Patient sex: M
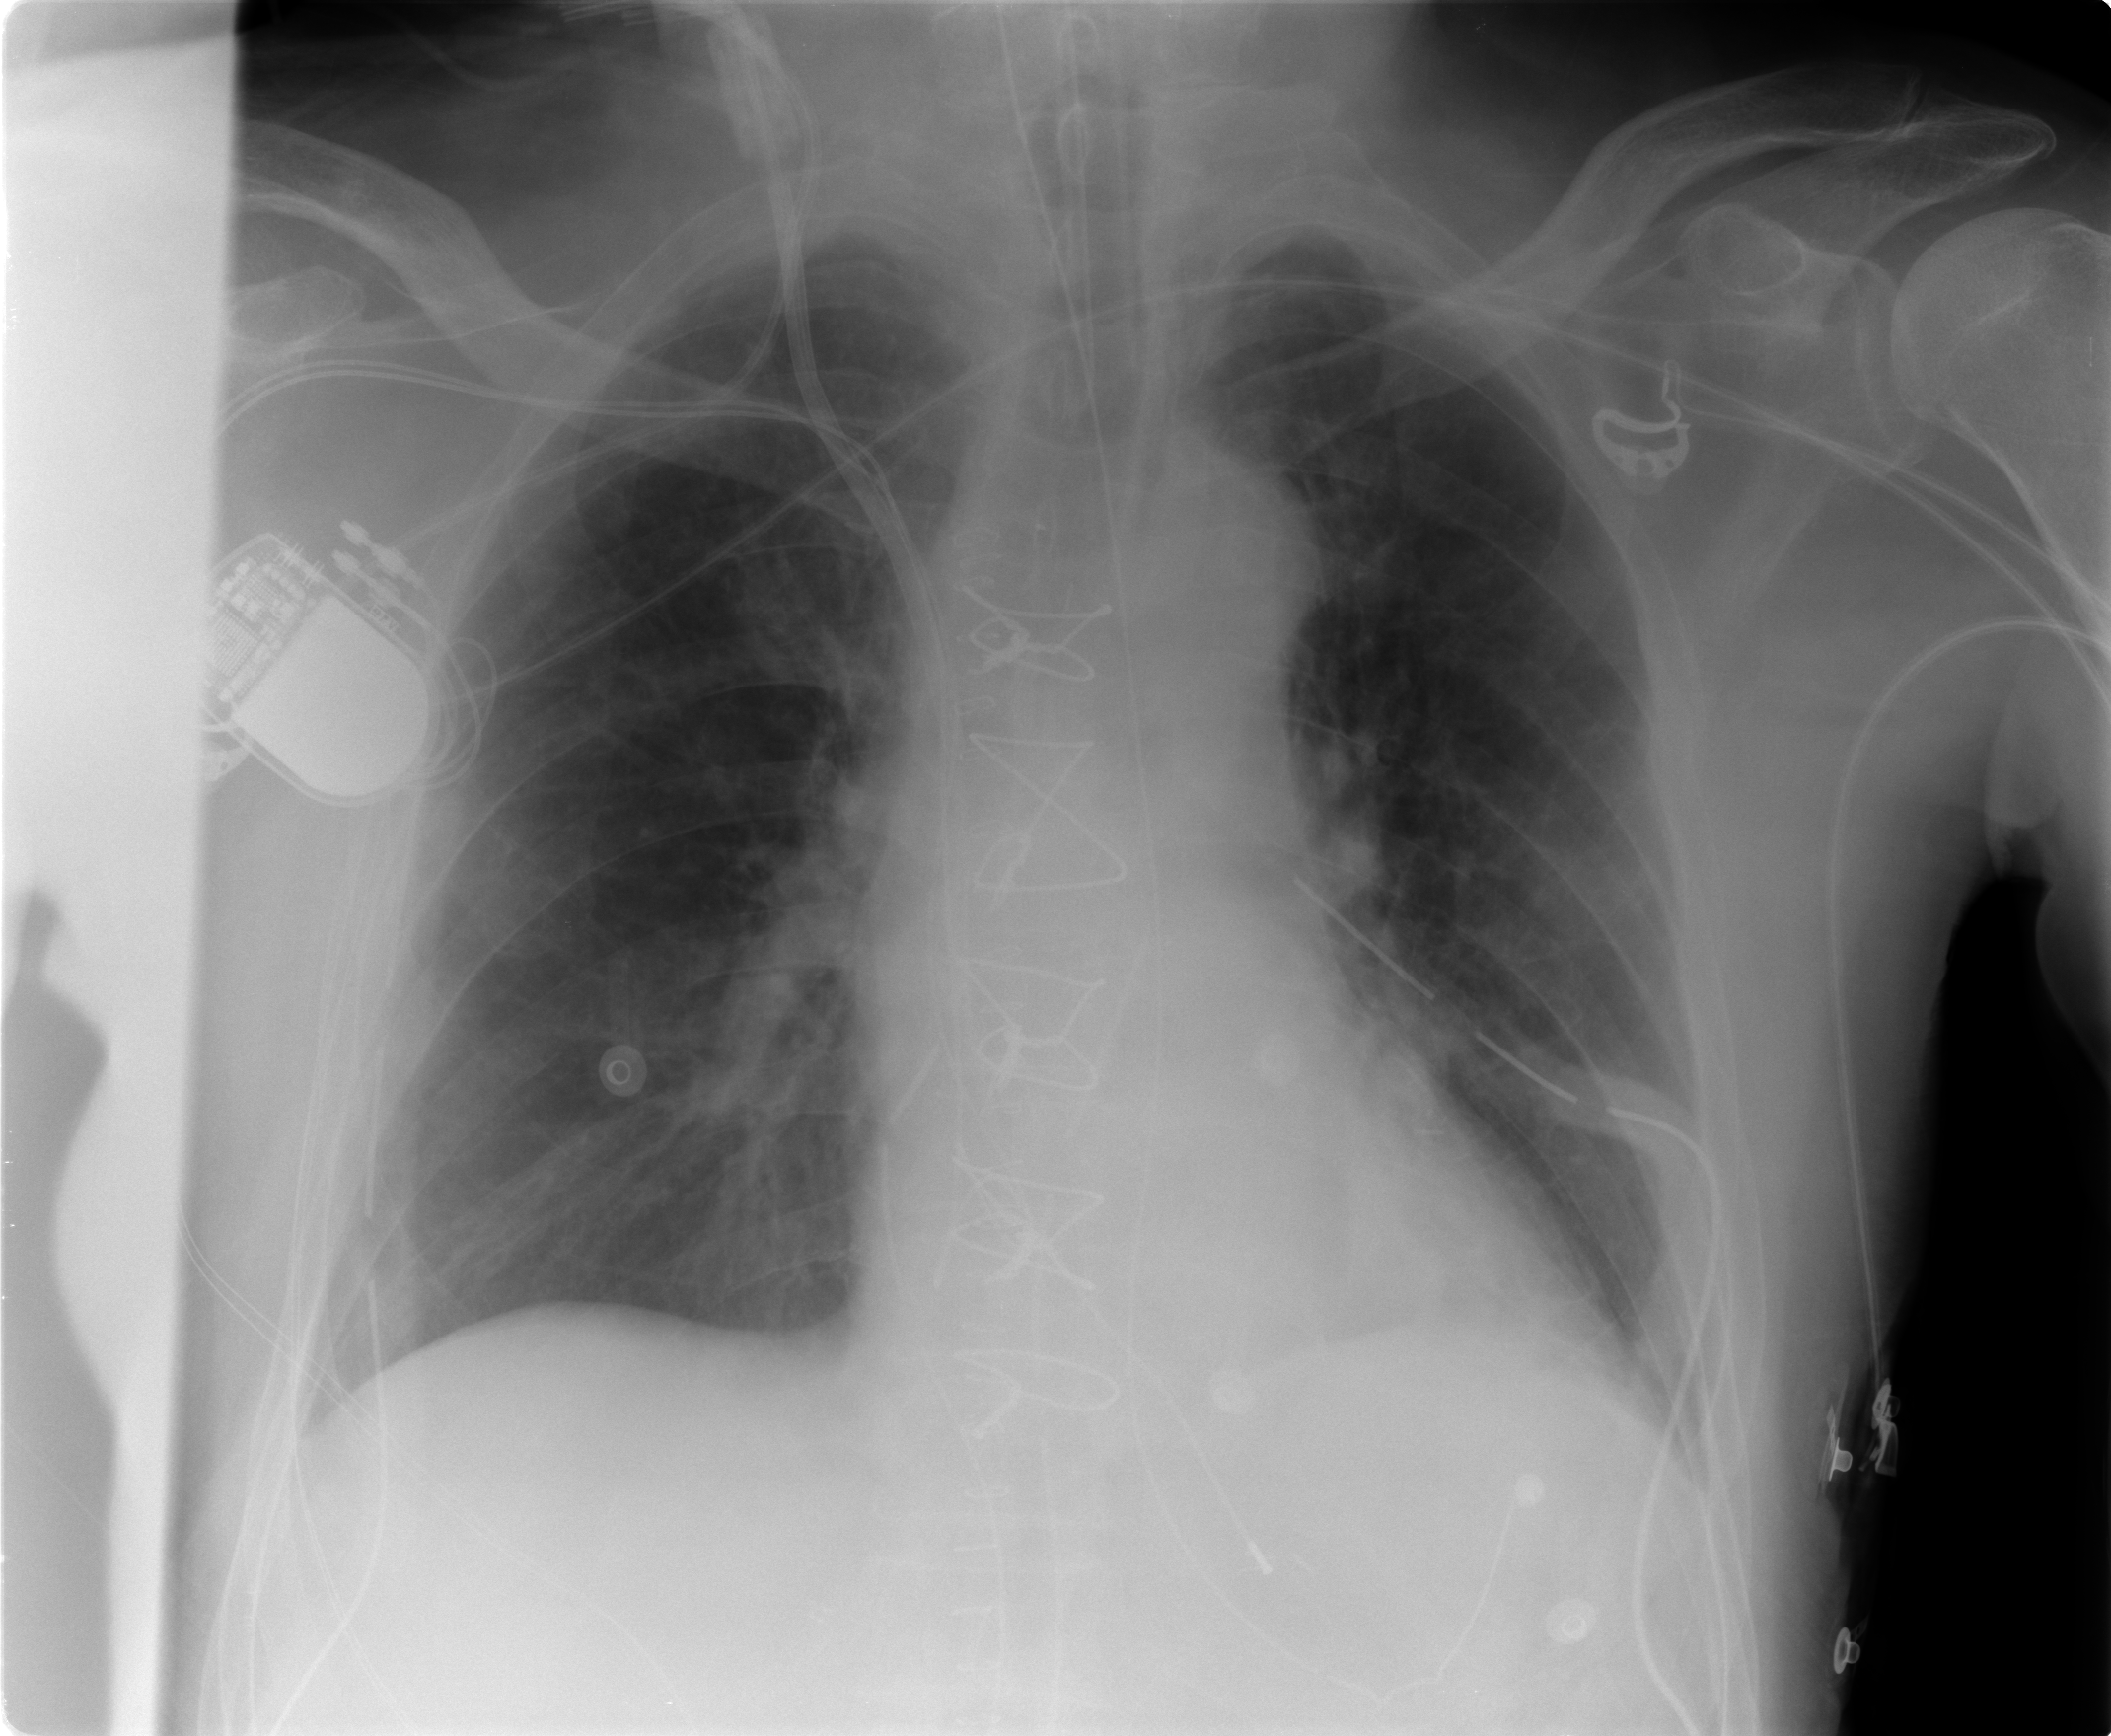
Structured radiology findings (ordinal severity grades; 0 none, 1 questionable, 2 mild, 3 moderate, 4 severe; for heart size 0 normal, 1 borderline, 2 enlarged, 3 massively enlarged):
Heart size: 0
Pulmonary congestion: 2
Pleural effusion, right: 0
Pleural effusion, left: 0
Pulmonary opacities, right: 0
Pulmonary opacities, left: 0
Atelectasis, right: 0
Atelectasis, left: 0